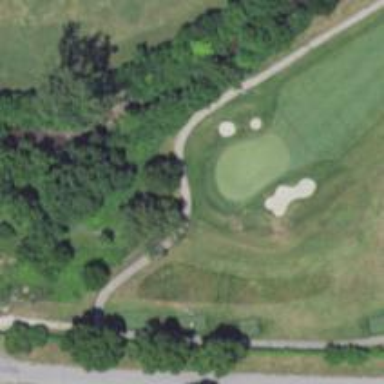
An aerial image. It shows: Service road used as golf cart path.